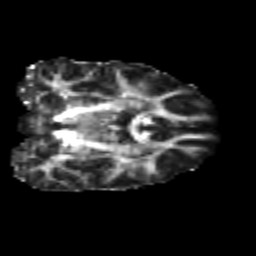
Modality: FA
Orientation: coronal
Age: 25
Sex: female
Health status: healthy
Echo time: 0.074 s